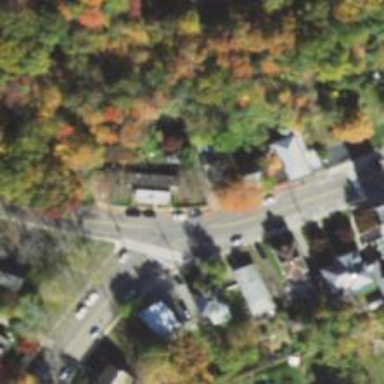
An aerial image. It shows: Marked crossing on the road.